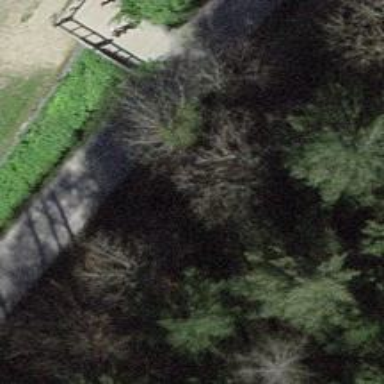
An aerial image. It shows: Red bench.